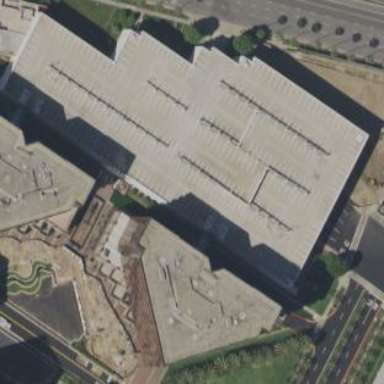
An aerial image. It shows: Multi-storey garage building used for parking.